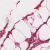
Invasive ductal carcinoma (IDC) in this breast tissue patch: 0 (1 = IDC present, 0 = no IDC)